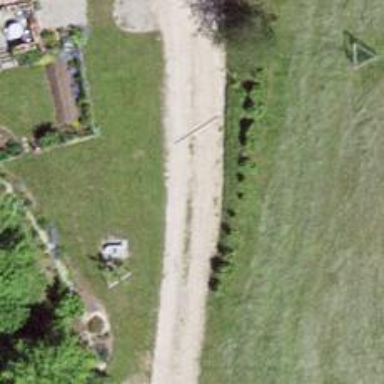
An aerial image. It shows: Compacted driveway used as service road.